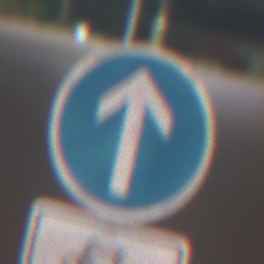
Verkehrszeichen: VorgeschriebeneFahrtrichtungGeradeaus
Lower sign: EinspurigeFahrzeugeFrei1
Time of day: Night
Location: Outdoor (Urban)
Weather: PartlyCloudy
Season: NotSpecified
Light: Artificial